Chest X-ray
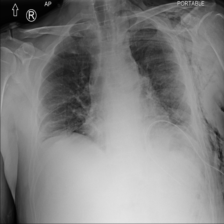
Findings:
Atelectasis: negative
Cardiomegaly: negative
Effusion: negative
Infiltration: negative
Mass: negative
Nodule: negative
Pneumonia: negative
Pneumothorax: positive
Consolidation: negative
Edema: negative
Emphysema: positive
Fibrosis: negative
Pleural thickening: negative
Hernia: negative